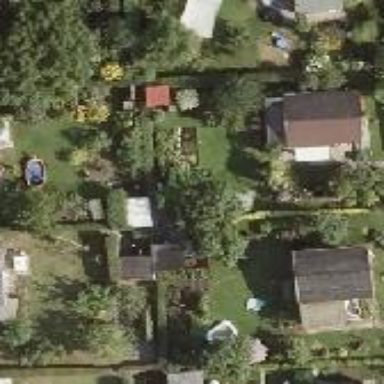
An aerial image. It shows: Plot within allotments.